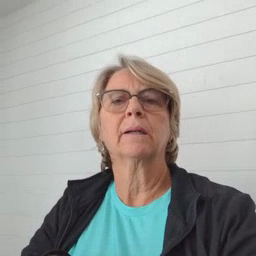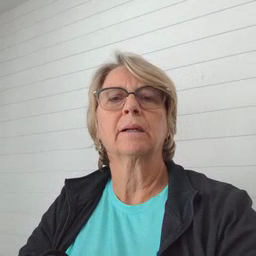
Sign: man